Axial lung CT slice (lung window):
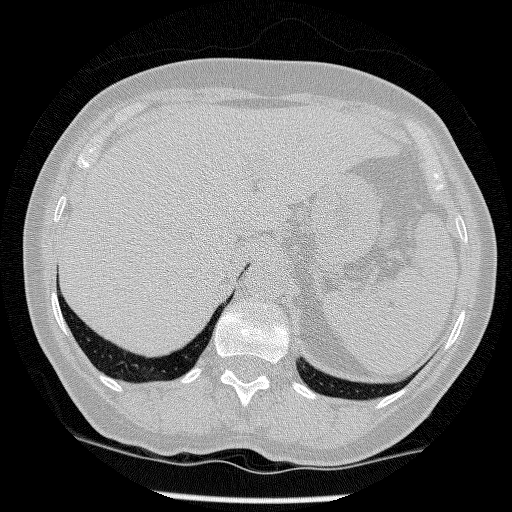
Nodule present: no